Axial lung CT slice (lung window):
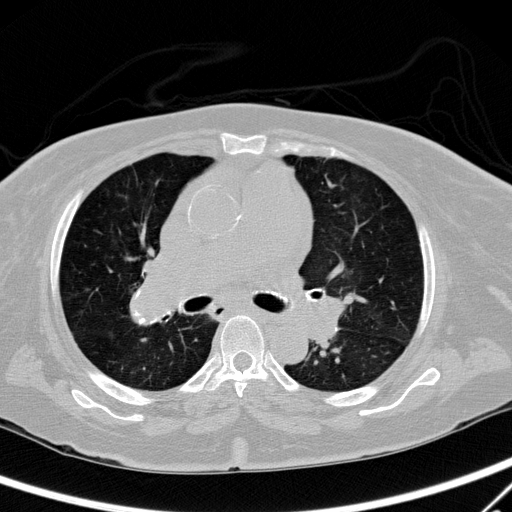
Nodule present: no